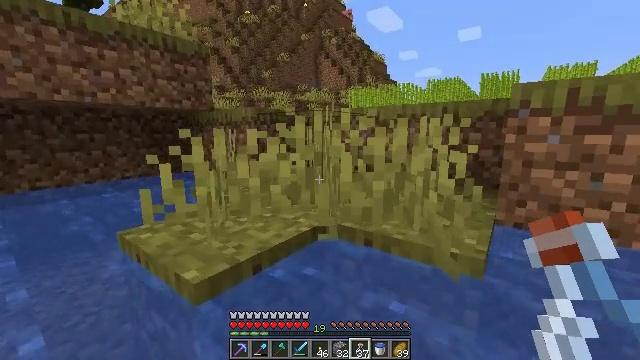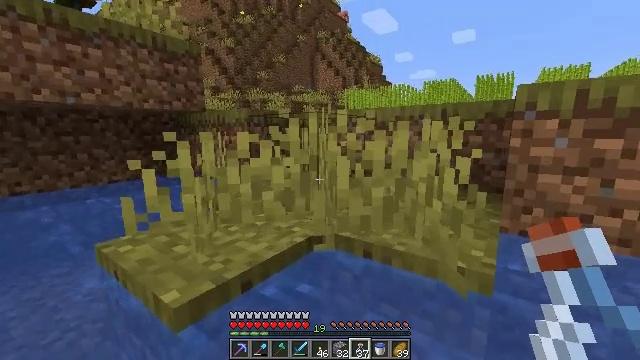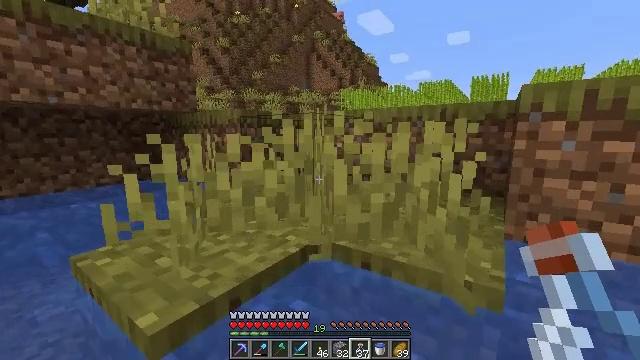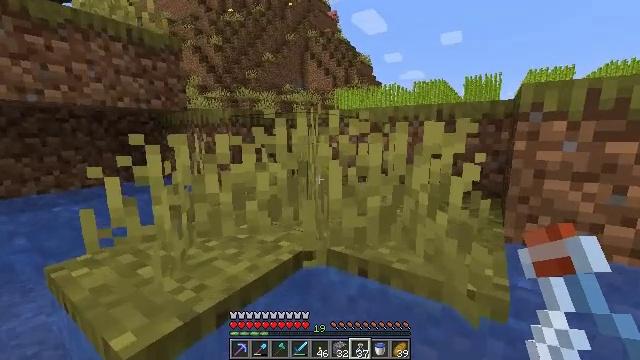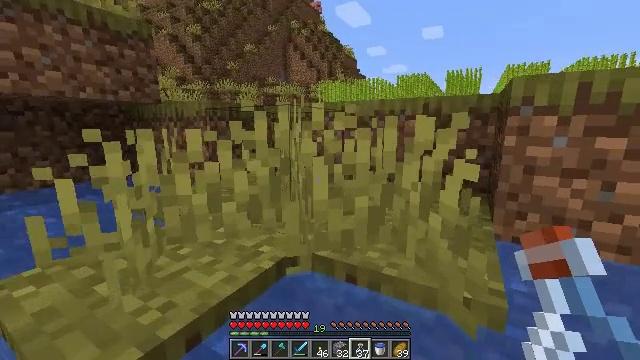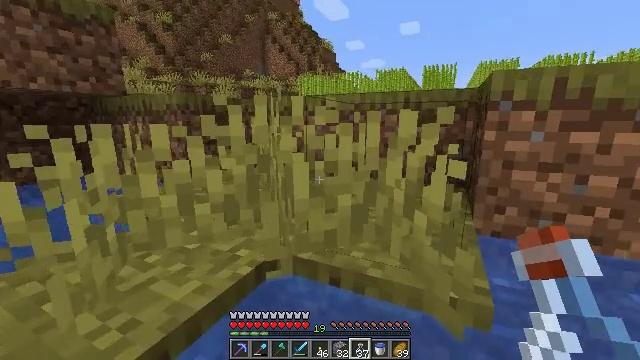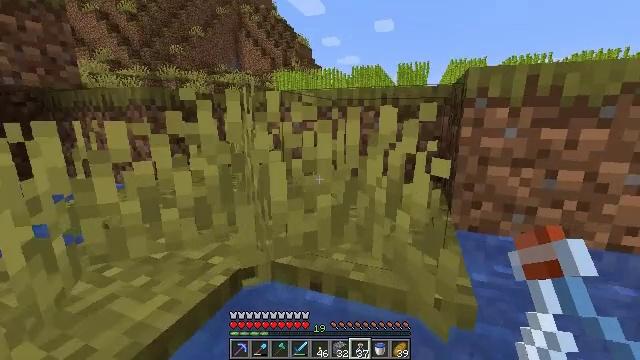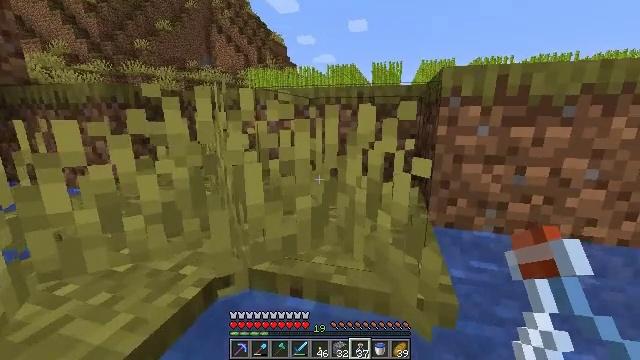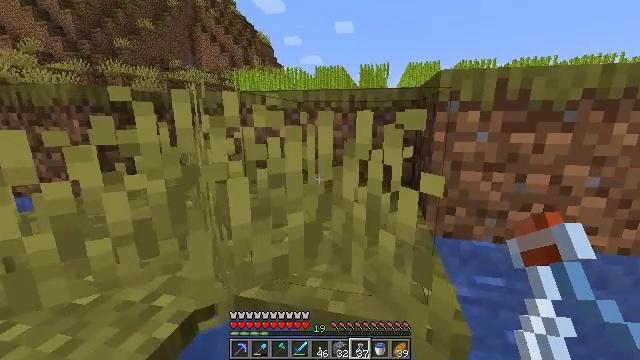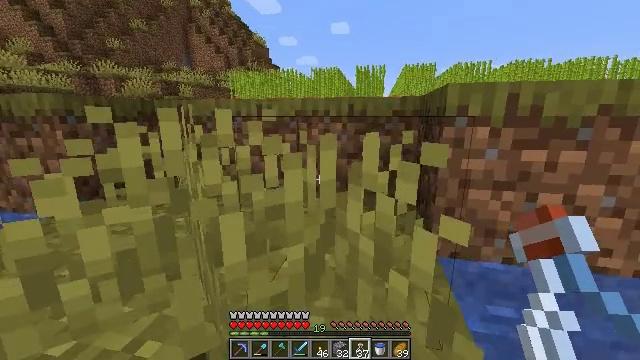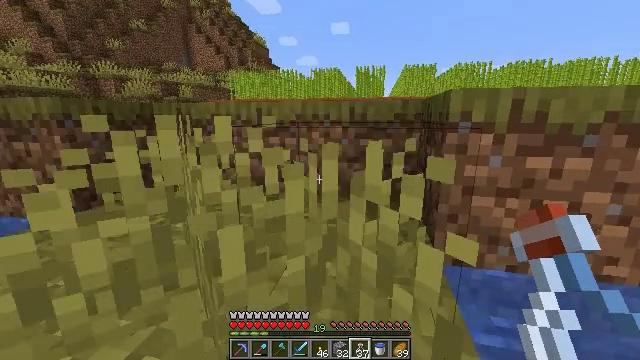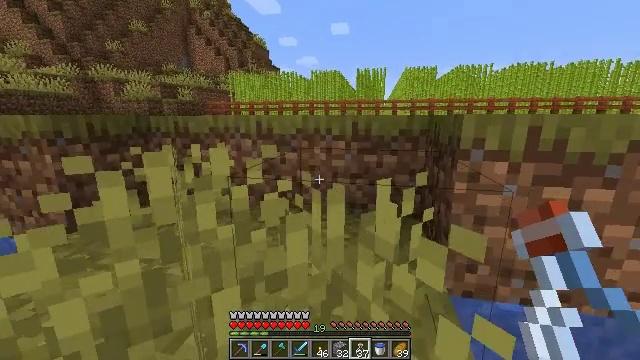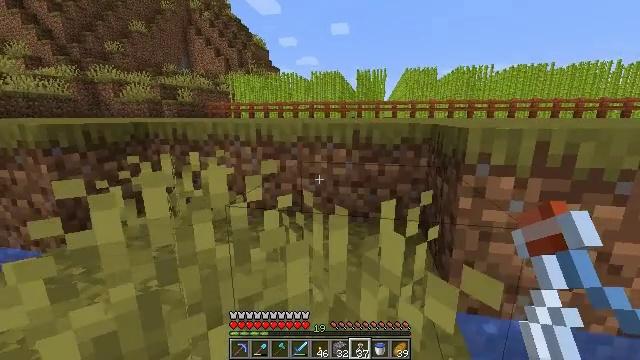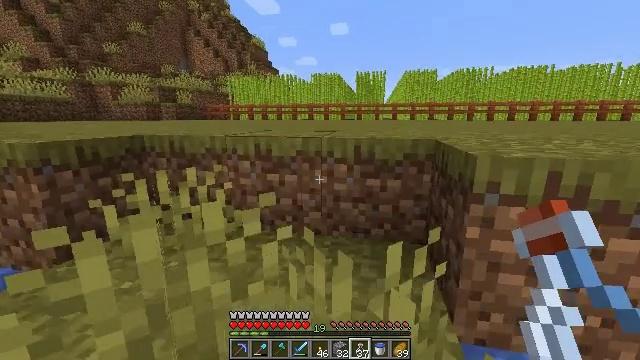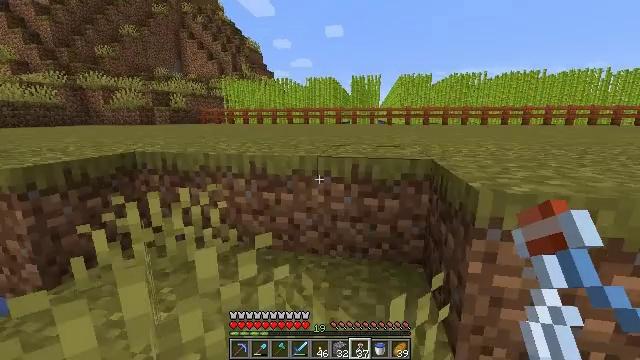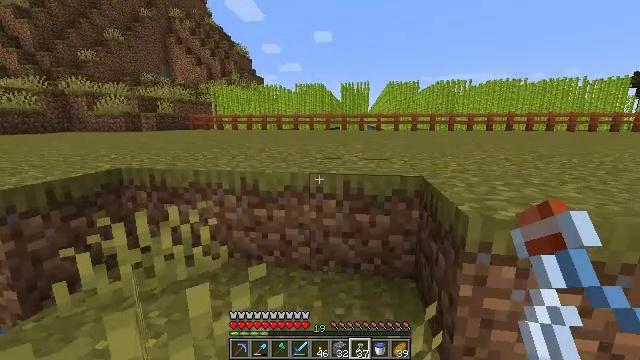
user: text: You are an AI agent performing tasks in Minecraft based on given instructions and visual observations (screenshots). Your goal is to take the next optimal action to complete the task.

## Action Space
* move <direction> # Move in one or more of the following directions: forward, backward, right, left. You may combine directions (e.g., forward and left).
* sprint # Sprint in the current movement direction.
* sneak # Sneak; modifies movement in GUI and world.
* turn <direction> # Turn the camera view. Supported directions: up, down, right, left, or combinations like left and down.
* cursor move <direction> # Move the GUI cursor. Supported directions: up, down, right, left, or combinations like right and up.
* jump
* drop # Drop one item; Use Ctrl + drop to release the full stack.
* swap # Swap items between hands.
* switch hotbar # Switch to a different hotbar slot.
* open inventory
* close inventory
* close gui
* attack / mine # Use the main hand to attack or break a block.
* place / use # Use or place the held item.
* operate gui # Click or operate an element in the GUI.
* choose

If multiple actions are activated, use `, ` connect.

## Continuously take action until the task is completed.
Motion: motion action
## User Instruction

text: Remove a glass bottle from the inventory.
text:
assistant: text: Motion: move forward
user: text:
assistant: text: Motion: move forward
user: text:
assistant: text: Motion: move forward, turn right
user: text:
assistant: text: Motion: move forward, turn right and down
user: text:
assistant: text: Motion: move forward, turn right and down
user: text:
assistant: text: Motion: move forward, turn right
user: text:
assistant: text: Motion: move forward, turn right, jump
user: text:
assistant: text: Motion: move forward, turn right, jump
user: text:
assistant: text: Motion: move forward, jump
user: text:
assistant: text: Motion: move forward, jump
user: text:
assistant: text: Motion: move forward, jump
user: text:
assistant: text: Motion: move forward, jump
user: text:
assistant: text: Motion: move forward, jump
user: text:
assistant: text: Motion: move forward, turn right, jump
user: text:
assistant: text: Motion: move forward, turn right, jump
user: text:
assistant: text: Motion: move forward, turn right, jump
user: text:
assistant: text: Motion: move forward, turn right, jump
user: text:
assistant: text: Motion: move forward, turn right, jump
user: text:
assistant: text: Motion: move forward, turn right, jump
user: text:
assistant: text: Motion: move forward, turn right, jump
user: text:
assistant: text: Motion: move forward, turn right, jump
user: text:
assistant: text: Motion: move forward, turn right
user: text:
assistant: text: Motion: move forward, turn right
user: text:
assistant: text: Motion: move forward, turn right
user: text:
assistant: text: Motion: move forward, turn right
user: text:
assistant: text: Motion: move forward, turn right, jump
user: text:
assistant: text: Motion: move forward, turn right, jump
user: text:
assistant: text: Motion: move forward, turn right, jump
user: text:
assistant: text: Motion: move forward, turn right, jump
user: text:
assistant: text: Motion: move forward, jump